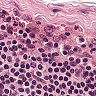
Metastatic tissue present: no